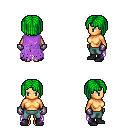
a pixel art fantasy rpg character, female body template, human, tanned skin, maroon tattered cape, teal pants, green pageboy hairstyle, metal gloves, black shoes, four views (front, back, left, right), 2x2 character sprite sheet, small pixel art, hard edges, no anti-aliasing